四年级 · 画法几何学
画出下面物体从不同位置观察到的图形。

前面

上面

左面
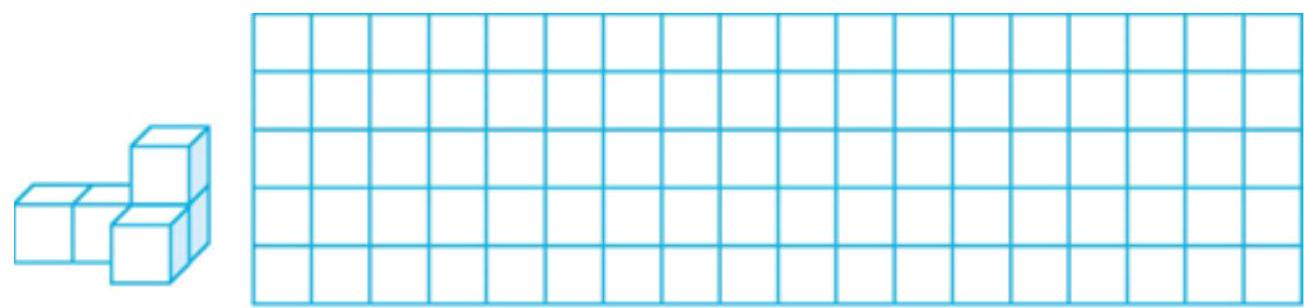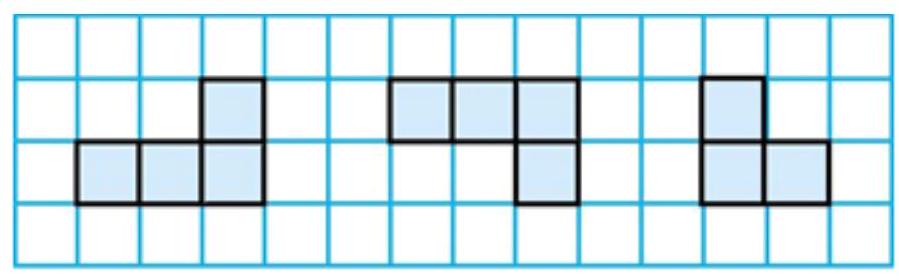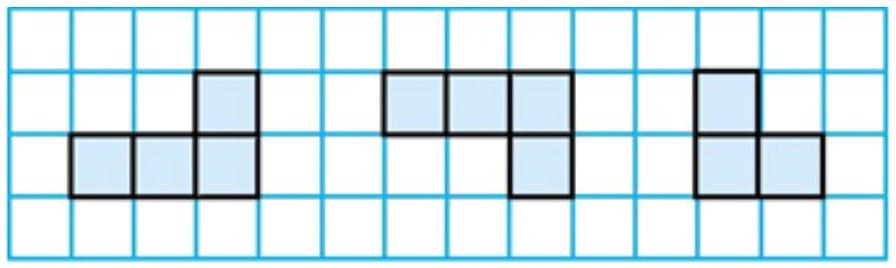
答案: 解

前面

上面

左面

【分析】从前面看, 看到的是两层, 下层三个正方形, 上层一个正方形靠右; 从上面看, 有两排正方形，第一排一个正方形靠右，第二排三个正方形; 从左面看，有两层正方形，下层两个正方形，上层一个正方形靠左; 据此画图。

【详解】根据分析画图如下:

前面

上面

左面

【点睛】此题考查的是观察物体, 先认真观察, 再判断看到的图形的形状, 最后画图。